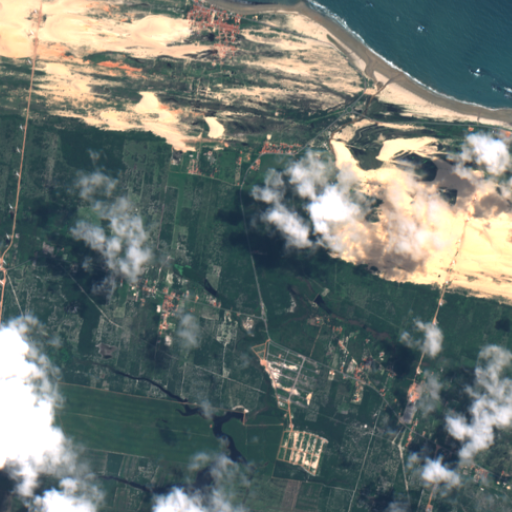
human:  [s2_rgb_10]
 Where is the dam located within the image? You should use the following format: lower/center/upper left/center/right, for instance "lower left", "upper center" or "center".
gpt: The dam is located in the lower center of the image.
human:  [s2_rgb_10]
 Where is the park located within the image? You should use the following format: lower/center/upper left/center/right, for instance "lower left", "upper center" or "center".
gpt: The park is located in the upper center of the image.
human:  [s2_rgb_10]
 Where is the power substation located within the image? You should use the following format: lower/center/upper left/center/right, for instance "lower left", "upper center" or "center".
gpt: The power substation is located in the lower right of the image.
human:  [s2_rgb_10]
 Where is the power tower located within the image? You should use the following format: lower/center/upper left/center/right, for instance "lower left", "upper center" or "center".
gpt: The power tower is located in the lower right of the image.
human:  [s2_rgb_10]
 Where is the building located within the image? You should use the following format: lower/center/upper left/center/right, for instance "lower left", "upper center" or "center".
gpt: There is no building in the image.